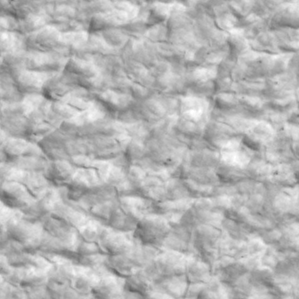
Label: non_frost